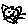
Label: cat